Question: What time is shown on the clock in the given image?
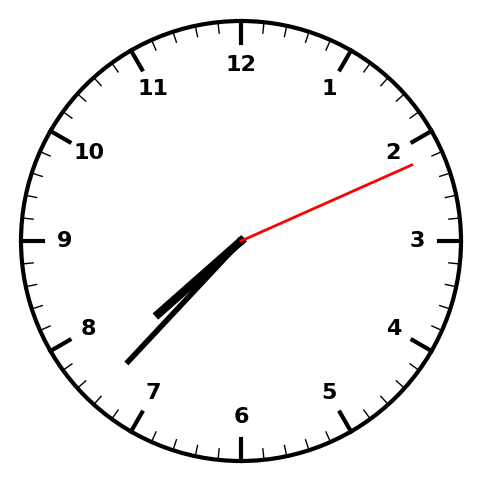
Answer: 07:37:11